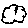
Label: cloud